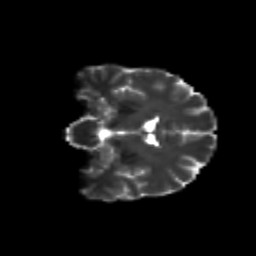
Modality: T2w
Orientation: coronal
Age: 29
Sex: male
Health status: healthy
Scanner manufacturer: siemens
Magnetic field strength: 3 T
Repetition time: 8.6 s
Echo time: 0.095 s